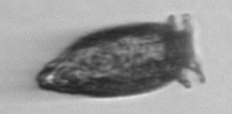
Label: Dinophysis_norvegica